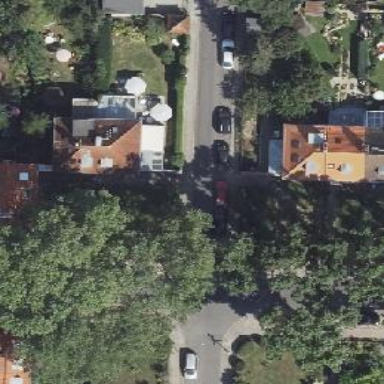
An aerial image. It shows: Residential road with asphalt surface. There is separate sidewalk and opposite cycleway. There is parking lane on the right side.